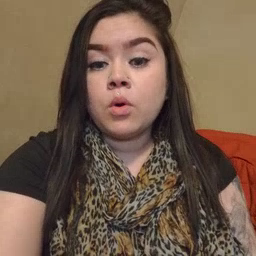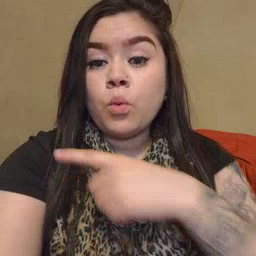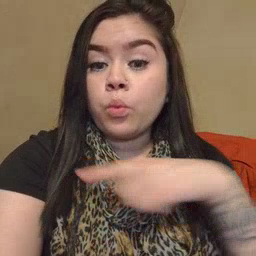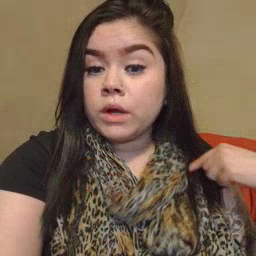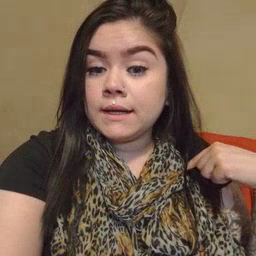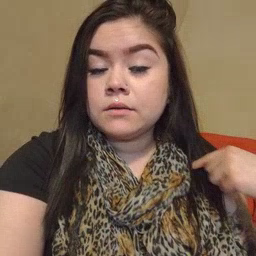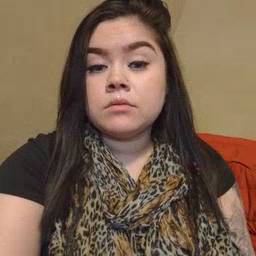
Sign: weus